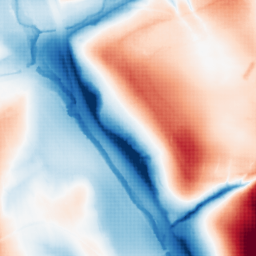
Category: classical
Decomposition family: gaussian_anisotropic
Decomposition parameters: sigma_x: 50
sigma_y: 10
Upsampling method: sinc_blackman
Upsampling parameters: scale: 4
kernel_size: 8
Upsampling scale: 4